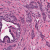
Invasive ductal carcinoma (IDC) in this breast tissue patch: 1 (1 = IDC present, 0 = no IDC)